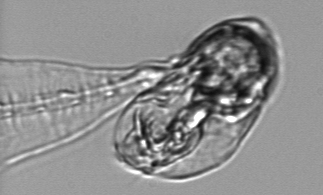
Label: zooplankton